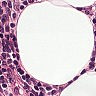
Metastatic tissue present: no